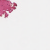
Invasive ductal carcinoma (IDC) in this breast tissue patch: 0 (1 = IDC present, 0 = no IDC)